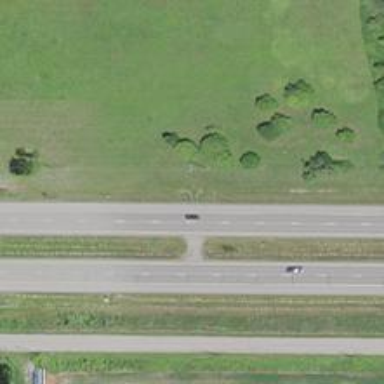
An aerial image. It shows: Asphalt road designated as trunk highway.